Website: slack
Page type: stored-credit-cards
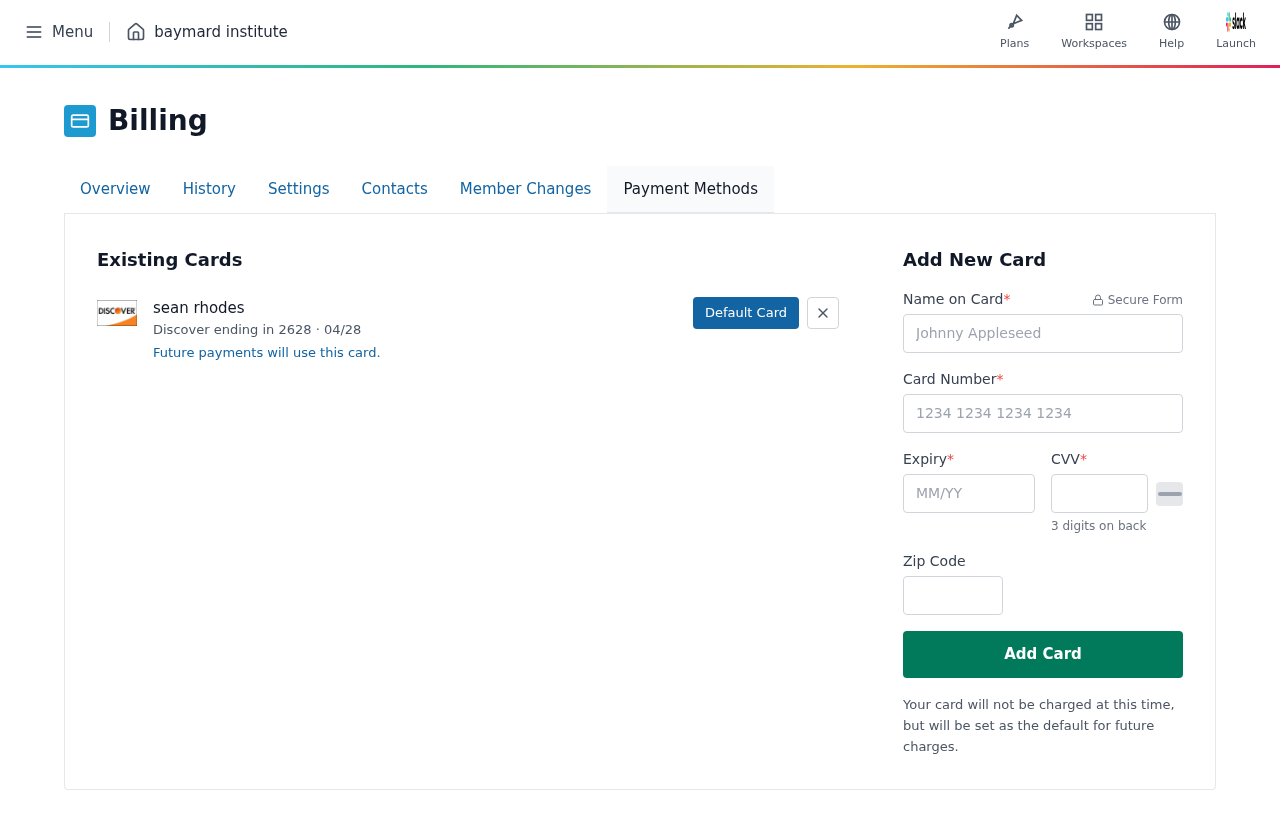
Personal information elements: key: PII_CARD_CVV
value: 737
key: PII_CARD_EXPIRY
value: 04/28
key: PII_CARD_EXPIRY_MONTH
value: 04
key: PII_CARD_EXPIRY_YEAR
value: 28
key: PII_CARD_LAST4
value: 2628
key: PII_CARD_NUMBER
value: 6521 1842 5707 2628
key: PII_CARD_TYPE
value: Discover
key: PII_FULLNAME
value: sean rhodes
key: PII_FULLNAME
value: Sean Rhodes
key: PII_POSTCODE
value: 73278